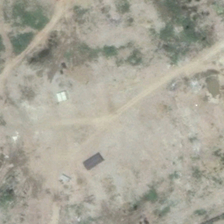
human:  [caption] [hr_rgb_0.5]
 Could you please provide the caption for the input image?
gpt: there is a piece of wasteland with some vegetations and pathways on it .

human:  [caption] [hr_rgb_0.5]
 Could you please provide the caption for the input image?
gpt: several dirt roads separated some grassland on the messy bareland .

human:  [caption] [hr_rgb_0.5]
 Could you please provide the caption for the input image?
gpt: there is a piece of wasteland with some vegetations and pathways on it .

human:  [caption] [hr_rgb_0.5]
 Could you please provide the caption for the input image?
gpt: there is a terrene road across the bareland with some pieces of greenland .

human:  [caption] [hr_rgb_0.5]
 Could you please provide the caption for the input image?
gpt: several pieces of green meadows are in a piece of bareland .